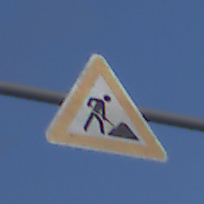
Verkehrszeichen: Arbeitsstelle
Umgebung: Outdoor, Urban
Tageszeit: Dawn
Wetter: PartlyCloudy
Licht: Natural
Jahreszeit: NotSpecified
Kontrast: LowContrast